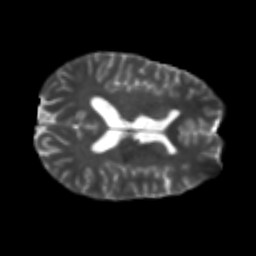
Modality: T2w
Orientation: axial
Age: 20
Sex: male
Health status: healthy
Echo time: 0.074 s